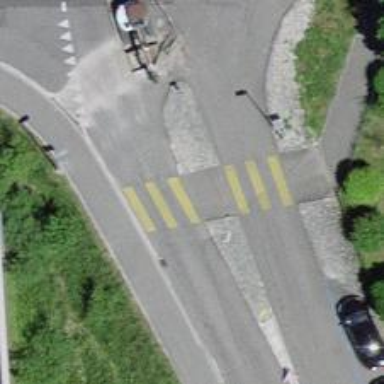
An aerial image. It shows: Uncontrolled zebra crossing on the road.